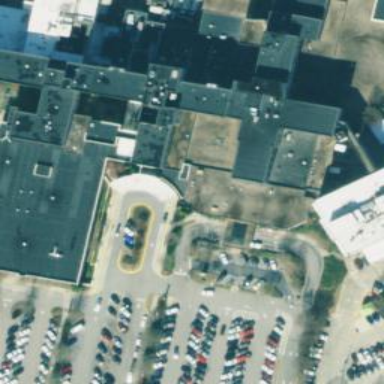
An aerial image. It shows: Entrance designated for emergency wards.